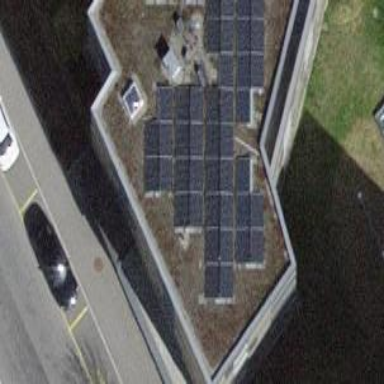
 consisting of solar photovoltaic panels."